Aerial crown-view tile of a tropical tree (Barro Colorado Island, Panama), acquired 20250217:
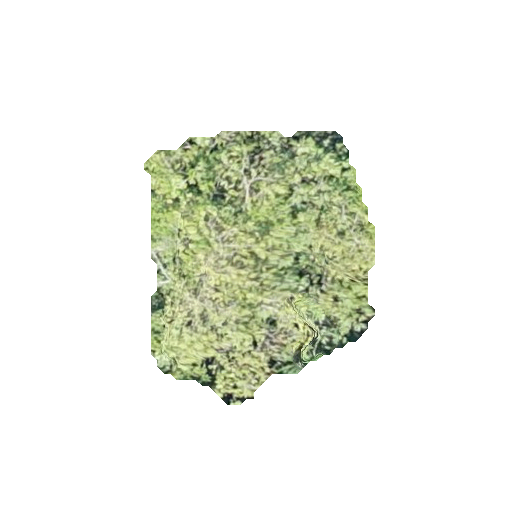
Species: Apeiba membranacea
GBIF accepted scientific name: Apeiba membranacea
Crown area: 73.515 m²